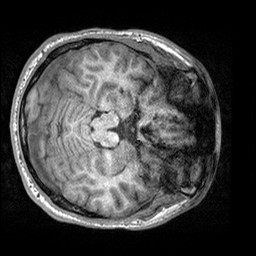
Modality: T1w
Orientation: axial
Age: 20
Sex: male
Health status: healthy
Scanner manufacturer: siemens
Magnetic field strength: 3 T
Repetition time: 2.3 s
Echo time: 0.00303 s